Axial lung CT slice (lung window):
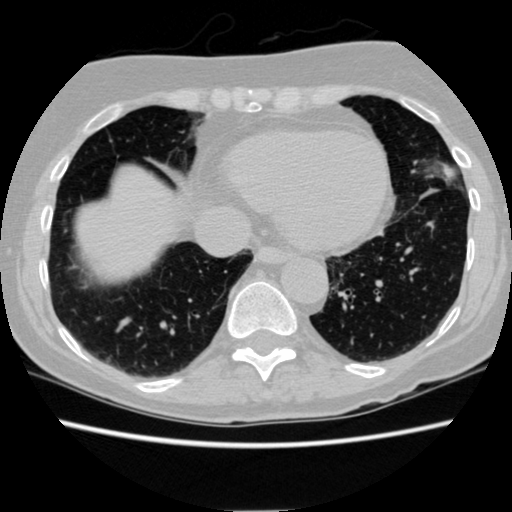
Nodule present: no